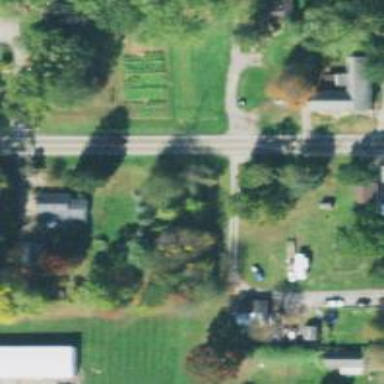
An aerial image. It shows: Alley classified as service road.